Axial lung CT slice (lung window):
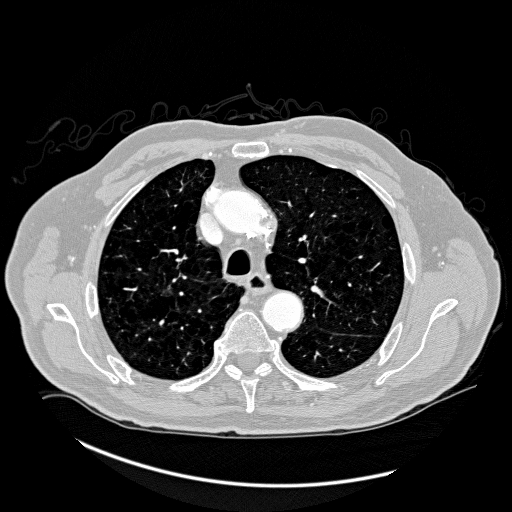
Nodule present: no